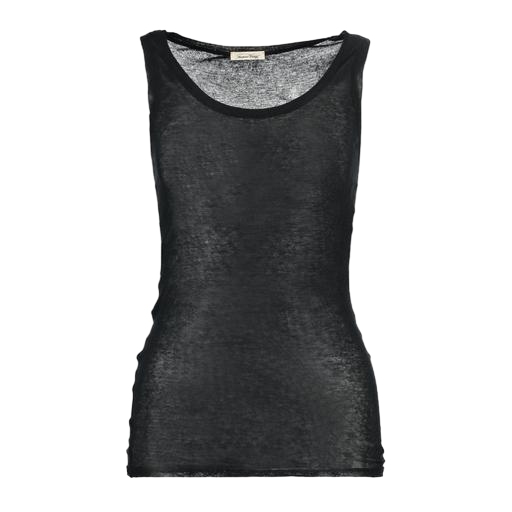
black slub jersey vest top, black maison tank top, black issy tank top, white background